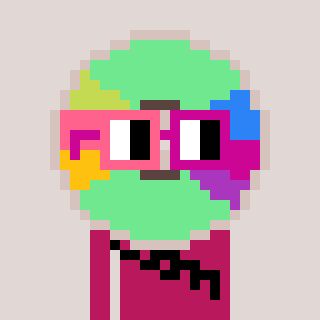
a pixel art character with square pink and red glasses, a cd-shaped head and a darkpink-colored body on a warm background